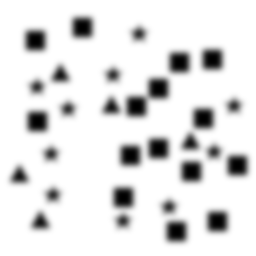
Squares: 15
Triangles: 5
Stars: 10
Total shapes: 30